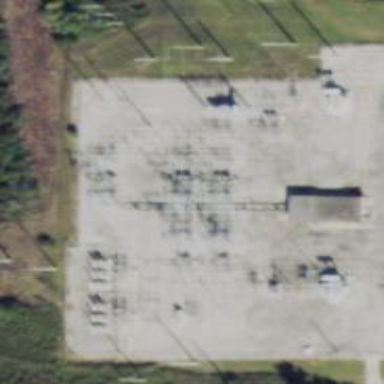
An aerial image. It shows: Switch used for power control.